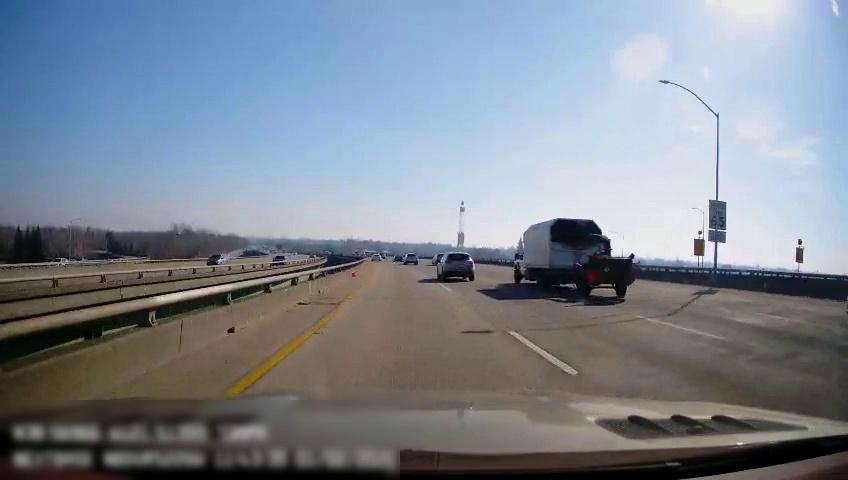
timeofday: Day
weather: Sunny
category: Drivable Space
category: Drivable Space
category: Vehicles | Car
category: Vehicles | Car
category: Vehicles | Car
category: Drivable Space
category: Vehicles | Truck
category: Vehicles | SUV
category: Vehicles | SUV
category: Vehicles | SUV
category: Vehicles | Car
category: Vehicles | SUV
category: Lanes | Current Lane
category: Lanes | Current Lane
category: Lanes | Alternate Lane
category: Lanes | Alternate Lane
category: Traffic | Signs
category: Traffic | Signs
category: Traffic | Signs
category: Traffic | Signs